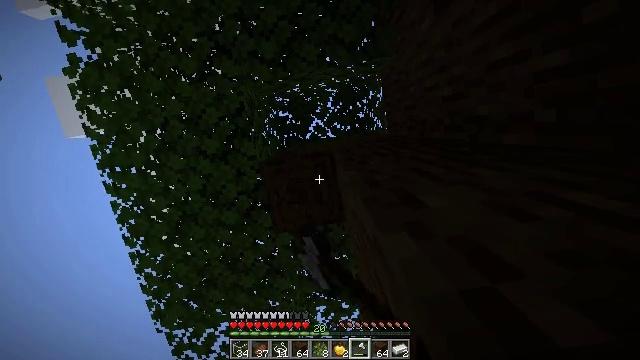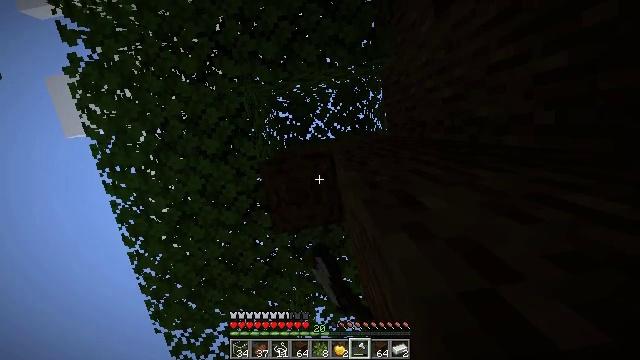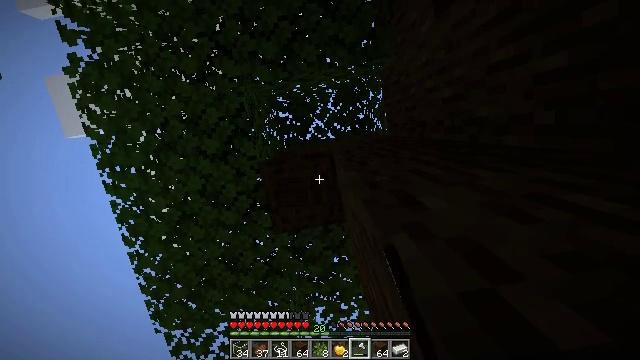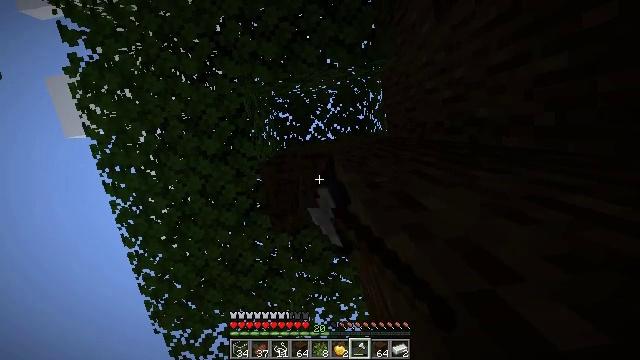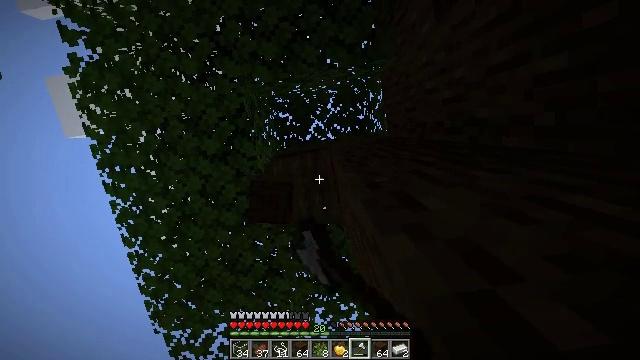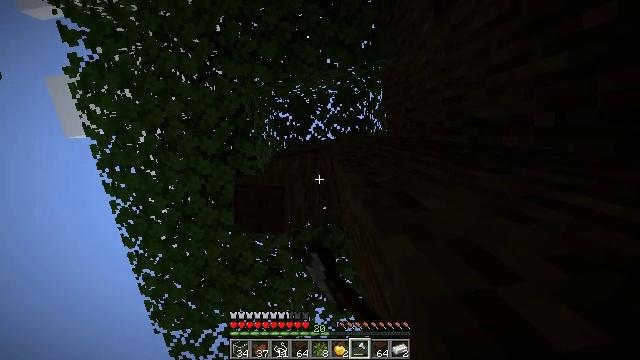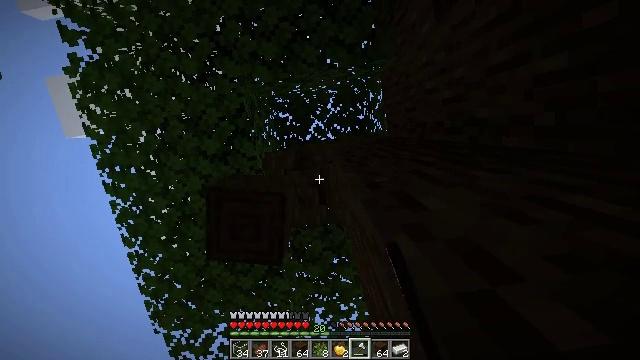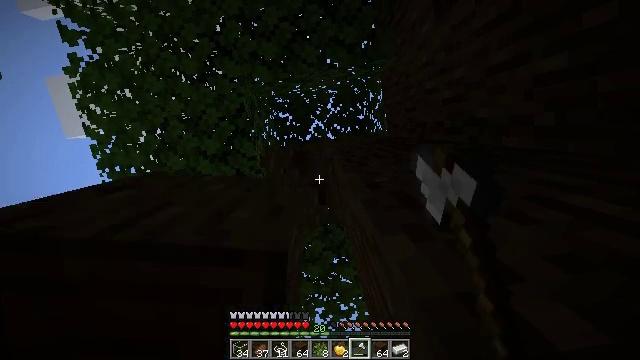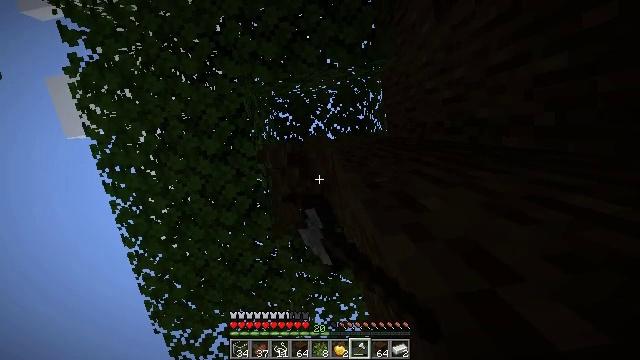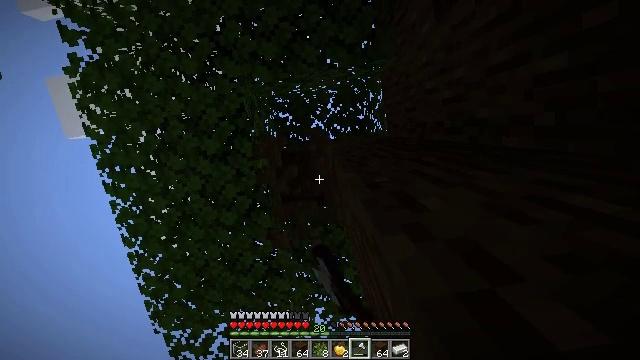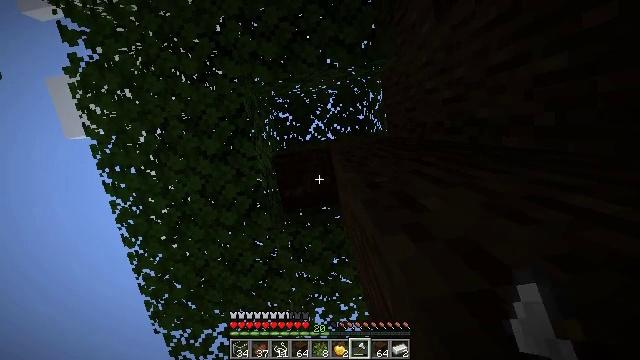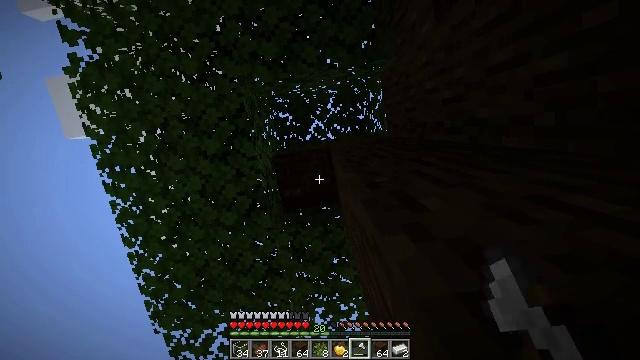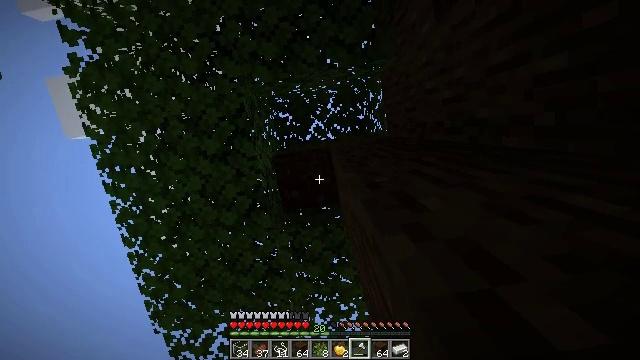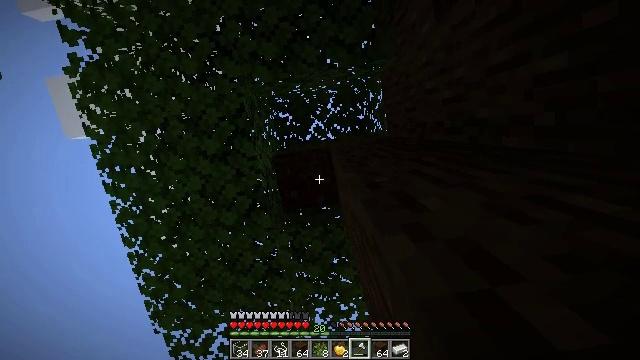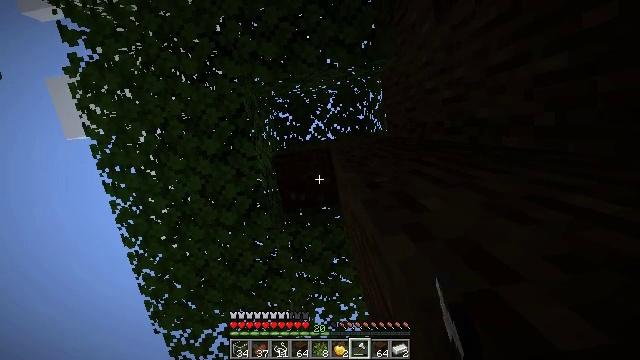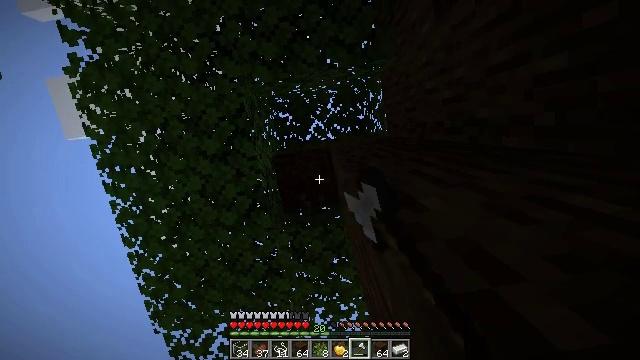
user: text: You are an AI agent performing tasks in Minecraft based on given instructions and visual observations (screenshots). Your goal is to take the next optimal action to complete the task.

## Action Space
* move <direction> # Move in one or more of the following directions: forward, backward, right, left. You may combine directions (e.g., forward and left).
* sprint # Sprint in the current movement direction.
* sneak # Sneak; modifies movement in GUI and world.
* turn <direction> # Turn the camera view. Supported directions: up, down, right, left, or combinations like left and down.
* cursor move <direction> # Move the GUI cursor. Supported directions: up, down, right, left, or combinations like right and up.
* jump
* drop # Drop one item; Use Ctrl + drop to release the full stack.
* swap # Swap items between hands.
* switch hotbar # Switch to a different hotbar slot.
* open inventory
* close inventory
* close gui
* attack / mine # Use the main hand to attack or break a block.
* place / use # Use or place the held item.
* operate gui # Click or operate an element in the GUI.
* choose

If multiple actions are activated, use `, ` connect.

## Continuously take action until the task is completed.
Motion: motion action
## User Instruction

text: Gather dark oak log for crafting.
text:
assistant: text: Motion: attack / mine
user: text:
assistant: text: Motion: attack / mine
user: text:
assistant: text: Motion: attack / mine
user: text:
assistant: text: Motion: attack / mine
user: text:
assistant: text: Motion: attack / mine
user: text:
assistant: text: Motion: attack / mine
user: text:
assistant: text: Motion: attack / mine
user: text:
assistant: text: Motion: attack / mine
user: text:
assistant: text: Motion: attack / mine
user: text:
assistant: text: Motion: attack / mine
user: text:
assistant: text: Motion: attack / mine
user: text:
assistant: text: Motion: attack / mine
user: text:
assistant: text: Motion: attack / mine
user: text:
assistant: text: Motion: attack / mine
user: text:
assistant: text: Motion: attack / mine
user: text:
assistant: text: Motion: attack / mine
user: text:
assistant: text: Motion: attack / mine
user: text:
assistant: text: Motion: attack / mine
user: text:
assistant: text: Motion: attack / mine
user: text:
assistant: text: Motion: attack / mine
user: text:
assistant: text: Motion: attack / mine
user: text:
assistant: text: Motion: attack / mine
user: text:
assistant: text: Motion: attack / mine
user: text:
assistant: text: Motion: attack / mine
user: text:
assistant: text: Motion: attack / mine
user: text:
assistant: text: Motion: attack / mine
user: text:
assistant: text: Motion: attack / mine
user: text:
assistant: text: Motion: attack / mine
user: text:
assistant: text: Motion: turn left and down
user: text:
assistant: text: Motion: turn left and down